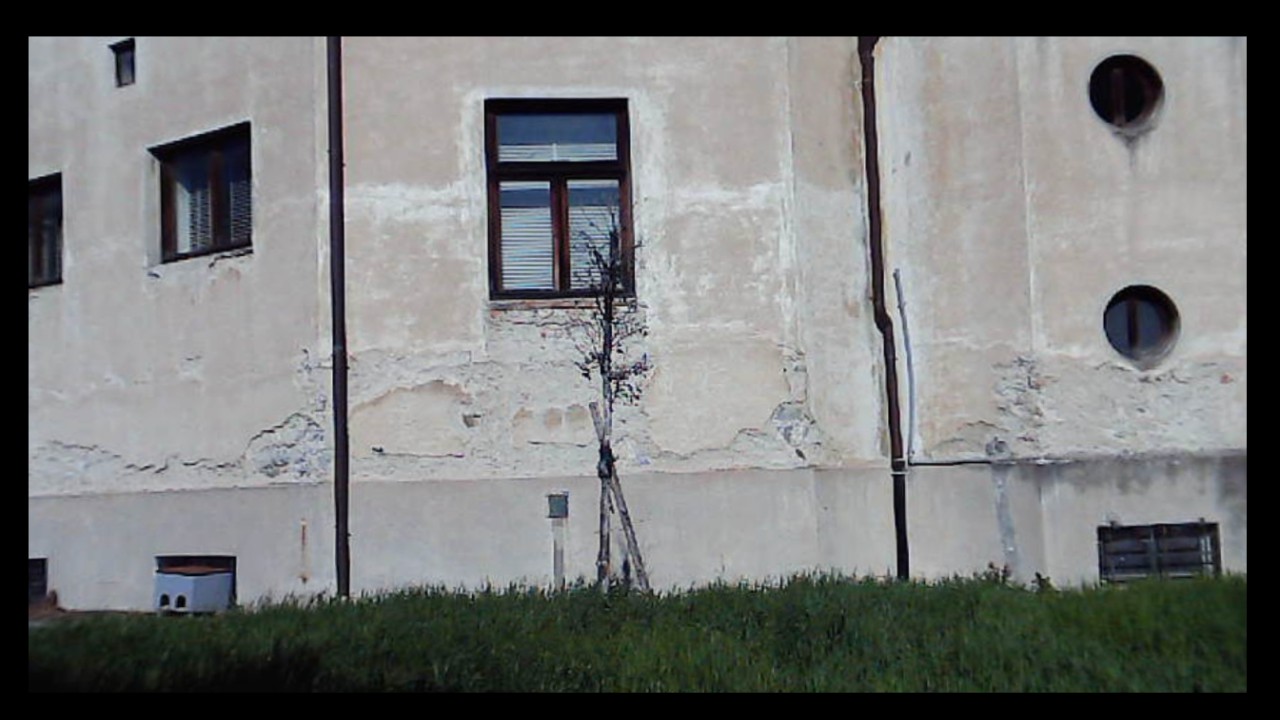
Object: Betafpv air75